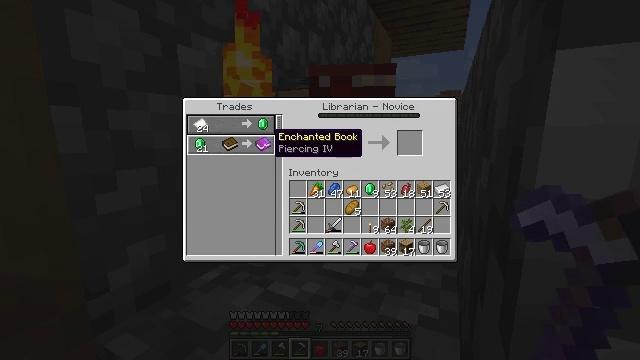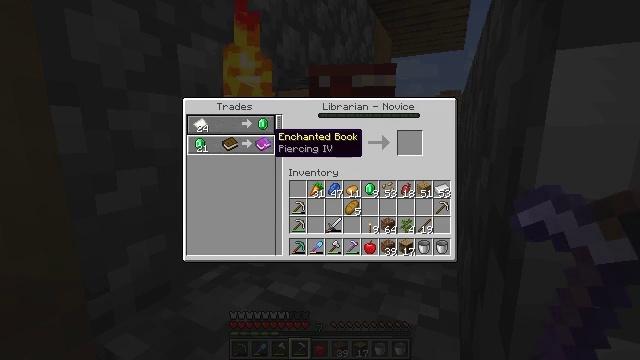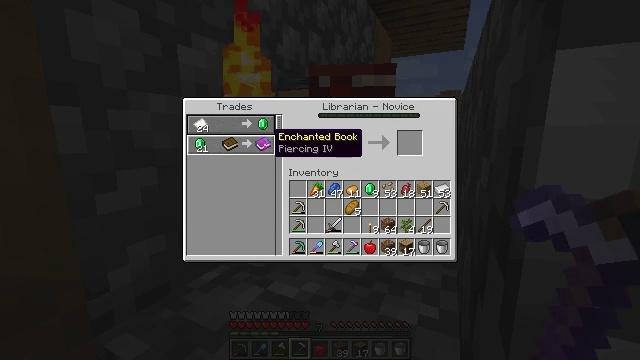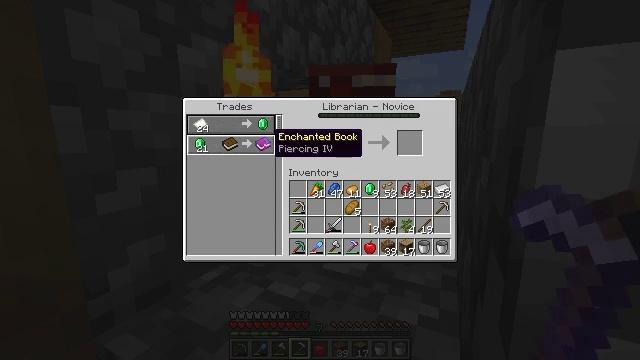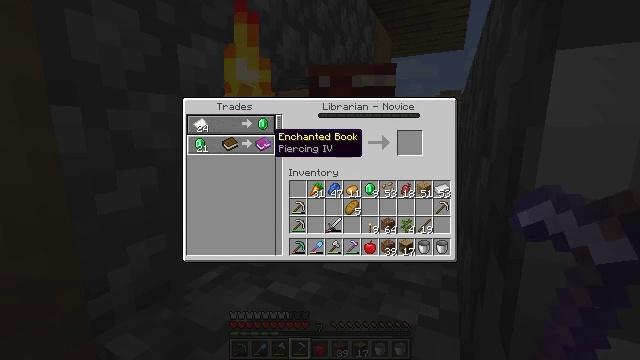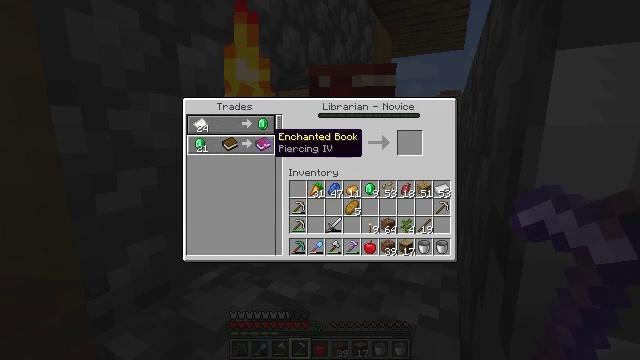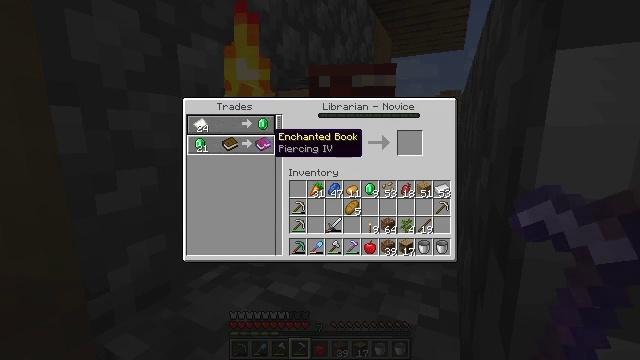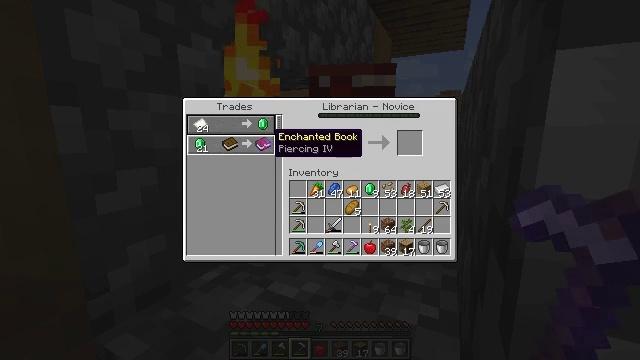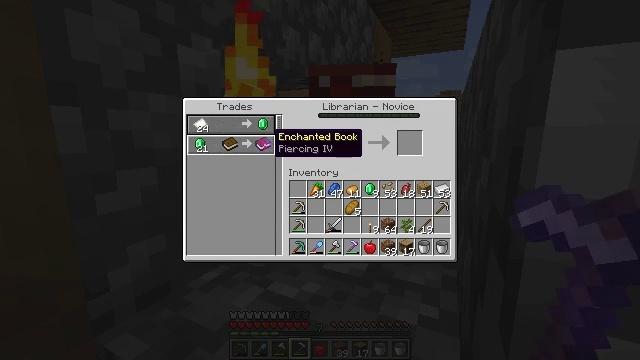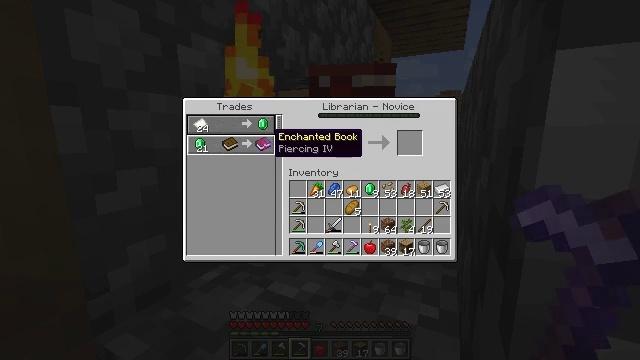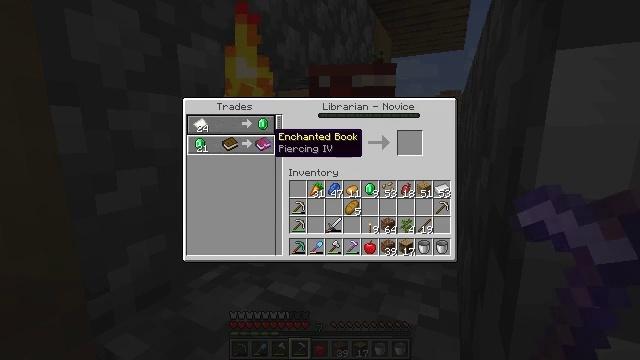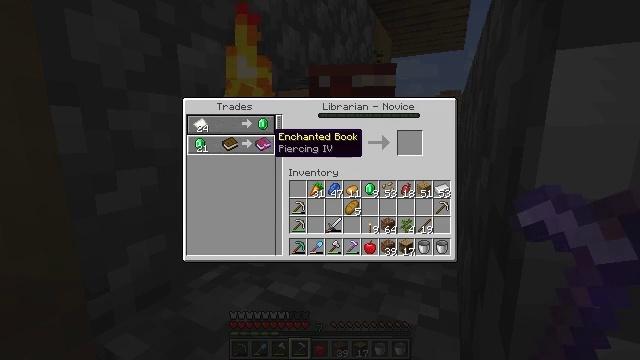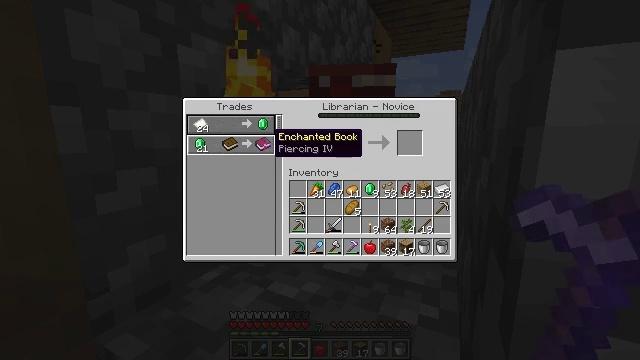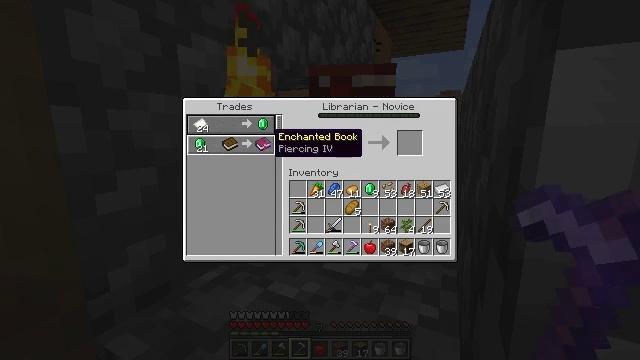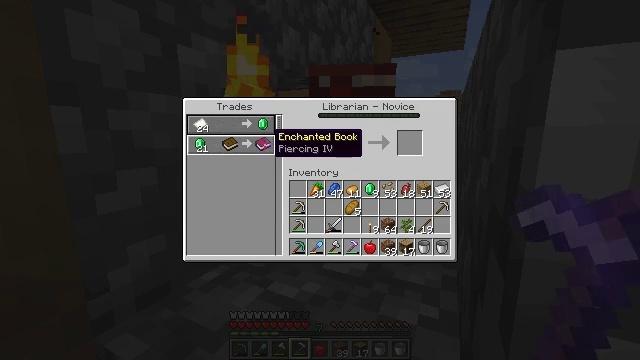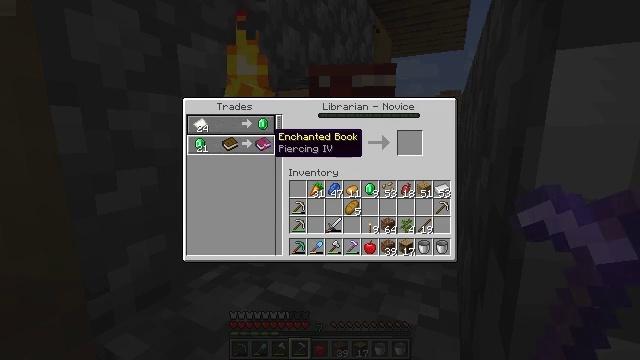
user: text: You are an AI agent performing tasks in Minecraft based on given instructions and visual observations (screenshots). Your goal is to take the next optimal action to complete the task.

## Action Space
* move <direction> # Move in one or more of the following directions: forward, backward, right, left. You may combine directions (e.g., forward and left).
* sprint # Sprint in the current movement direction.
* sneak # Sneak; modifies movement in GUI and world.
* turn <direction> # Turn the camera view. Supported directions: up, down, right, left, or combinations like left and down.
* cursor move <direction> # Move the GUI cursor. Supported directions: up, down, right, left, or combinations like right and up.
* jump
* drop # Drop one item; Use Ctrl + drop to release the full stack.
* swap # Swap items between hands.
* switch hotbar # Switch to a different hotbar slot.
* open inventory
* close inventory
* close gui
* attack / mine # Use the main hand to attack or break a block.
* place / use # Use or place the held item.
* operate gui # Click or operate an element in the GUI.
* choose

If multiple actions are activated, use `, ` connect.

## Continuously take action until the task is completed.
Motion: motion action
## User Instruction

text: Gather sugar cane for crafting.
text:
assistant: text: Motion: no_op
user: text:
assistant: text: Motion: no_op
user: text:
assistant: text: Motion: no_op
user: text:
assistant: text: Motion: no_op
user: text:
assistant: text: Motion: no_op
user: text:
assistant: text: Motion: no_op
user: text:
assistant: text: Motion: no_op
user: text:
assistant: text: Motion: no_op
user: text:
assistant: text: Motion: no_op
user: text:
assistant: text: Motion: no_op
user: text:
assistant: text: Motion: no_op
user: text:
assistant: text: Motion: no_op
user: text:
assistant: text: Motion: no_op
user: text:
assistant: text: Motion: no_op
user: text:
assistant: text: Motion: no_op
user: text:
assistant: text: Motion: no_op
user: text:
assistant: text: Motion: no_op
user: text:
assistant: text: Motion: no_op
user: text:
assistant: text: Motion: no_op
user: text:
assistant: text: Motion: close gui
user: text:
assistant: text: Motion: no_op
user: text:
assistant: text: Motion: turn left and down
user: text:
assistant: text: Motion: turn left and down
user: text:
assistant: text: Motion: turn left and down
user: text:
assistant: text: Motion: turn left and down
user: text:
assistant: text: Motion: turn left
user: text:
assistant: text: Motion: turn left
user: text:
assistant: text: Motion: no_op
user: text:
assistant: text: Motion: move back and move left
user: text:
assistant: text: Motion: move back and move left